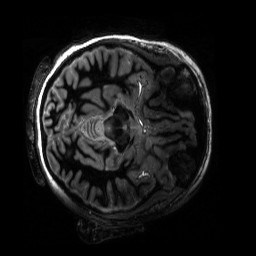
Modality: T1w
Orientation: axial
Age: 26
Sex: female
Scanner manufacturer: siemens
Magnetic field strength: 6.98 T
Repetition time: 4.5 s
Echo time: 0.00337 s